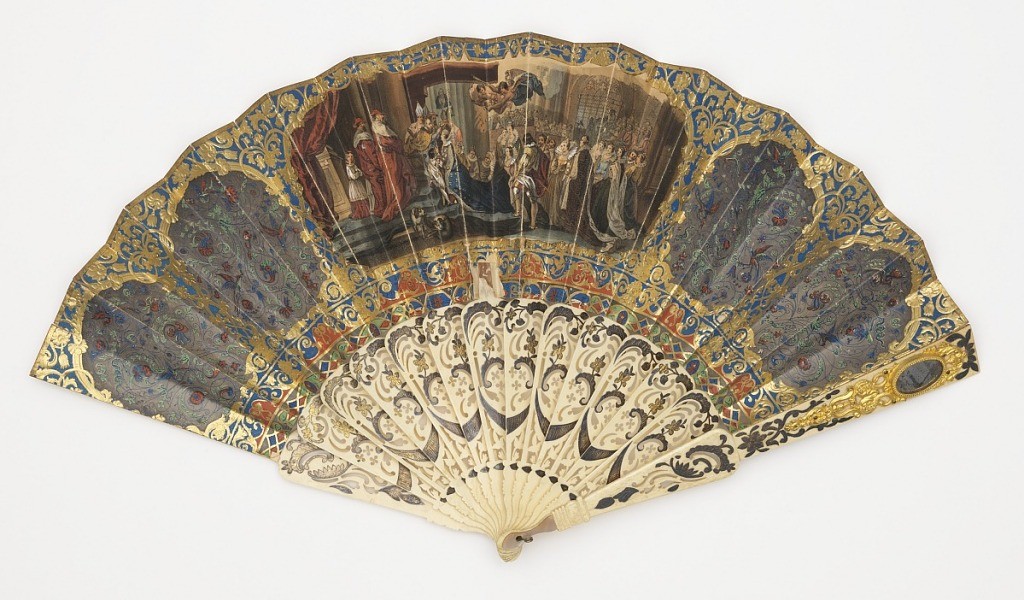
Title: Pleated fan
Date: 19th century
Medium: Printed and hand-colored paper leaf with gilding and applied paper, pierced bone sticks with gold and silver foil, mirrors on guards
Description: Pleated fan. Printed and hand-colored paper leaf. Obverse: coronation scene of Marie de Medici, surrounded by gilding and appliquéd paper designs. Reverse: chinoiserie scene. Pierced bone sticks with gold and silver foil decorations. Mirrors on guards.